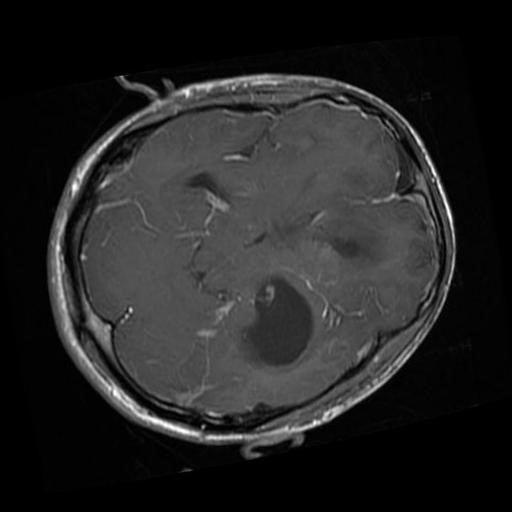
Label: brain_glioma